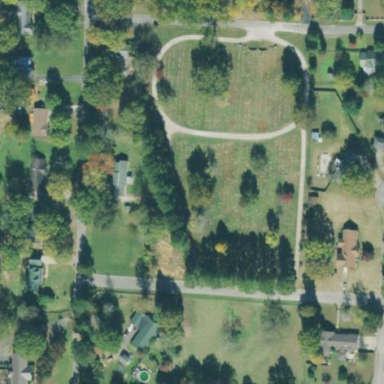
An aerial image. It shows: Cemetery.